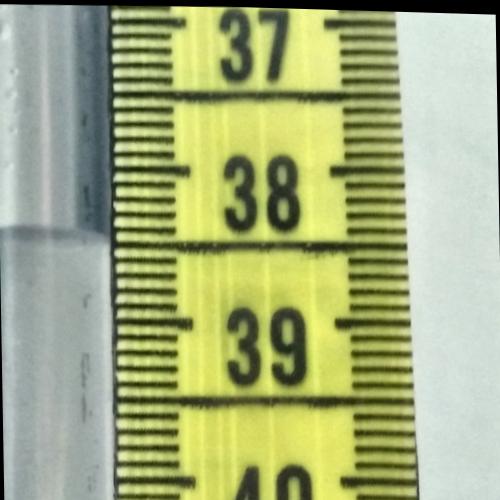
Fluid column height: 38.5 cm